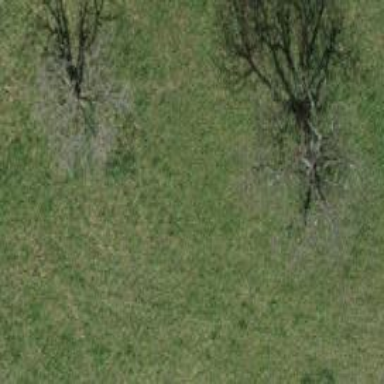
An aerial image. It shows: Mixed leaf-type deciduous tree.